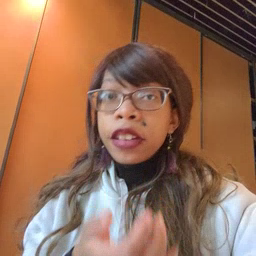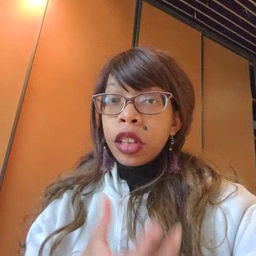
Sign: mad